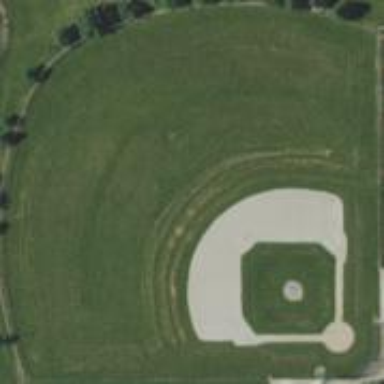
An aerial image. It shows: Baseball pitch for leisure and sports activities.